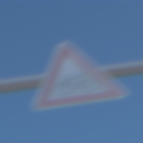
Verkehrszeichen: RadverkehrRechts
Umgebung: Outdoor, Nature
Tageszeit: MorningAfternoon
Wetter: PartlyCloudy
Licht: Natural
Jahreszeit: NotSpecified
Kontrast: HighContrast